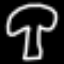
Label: mushroom